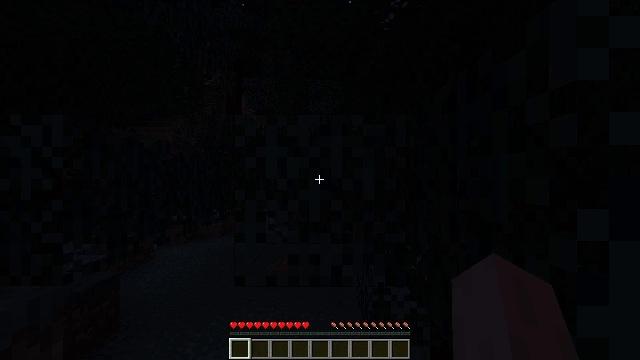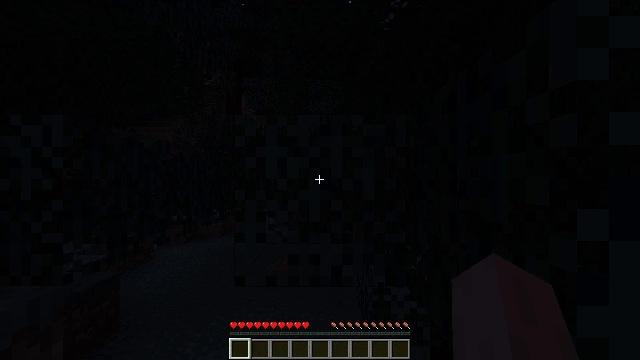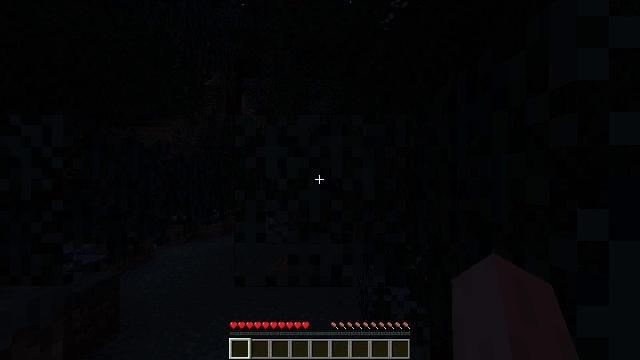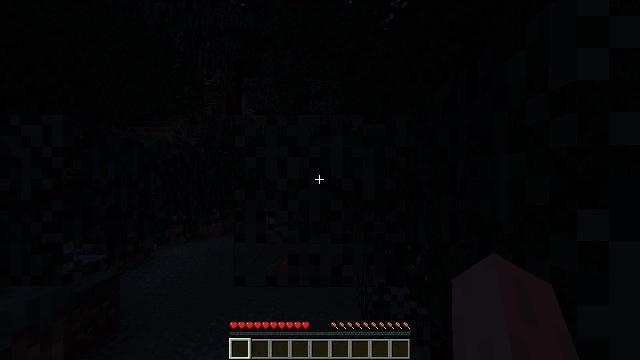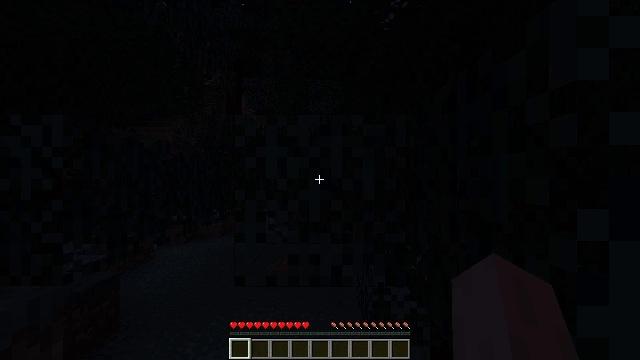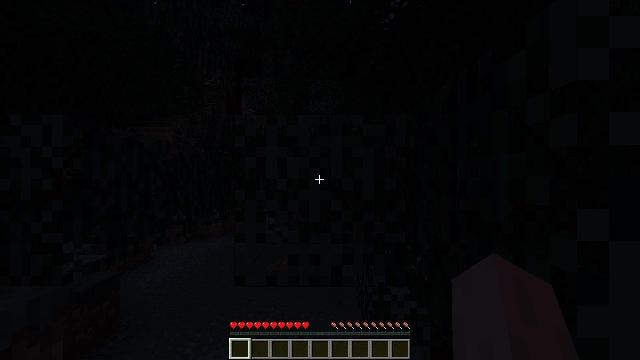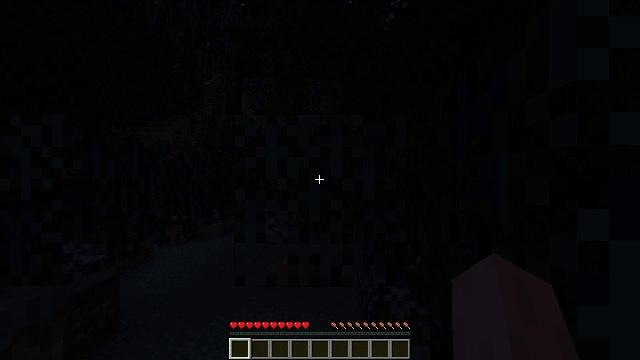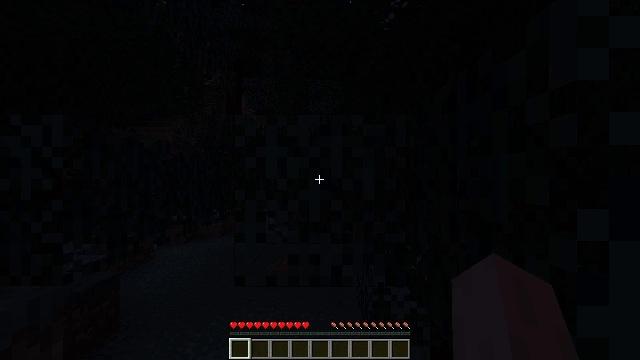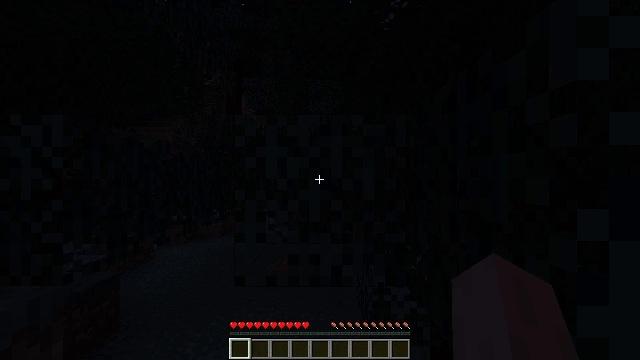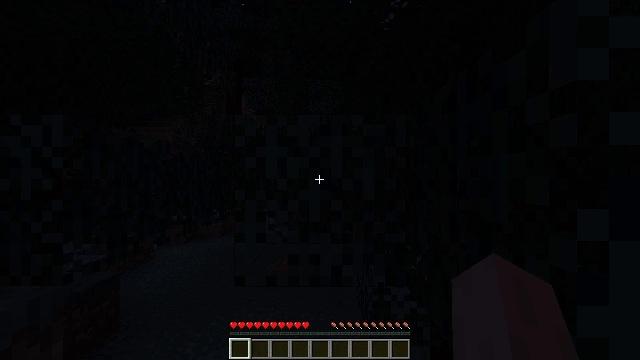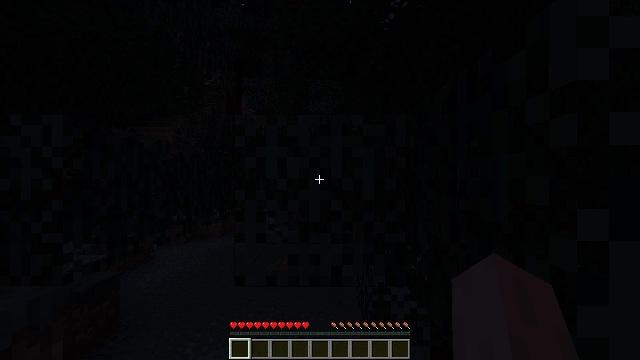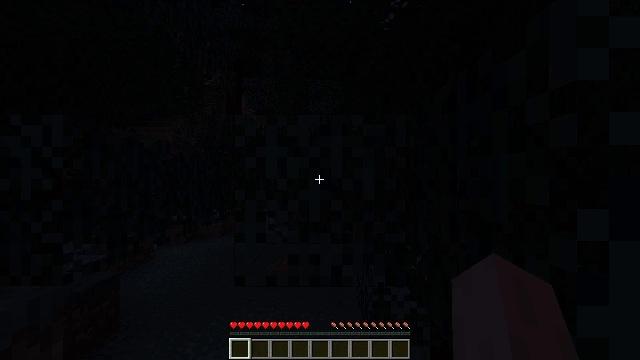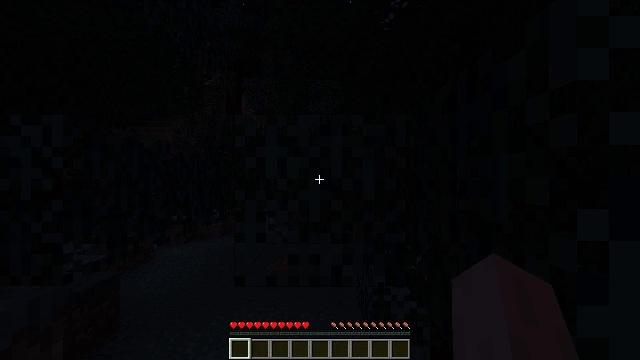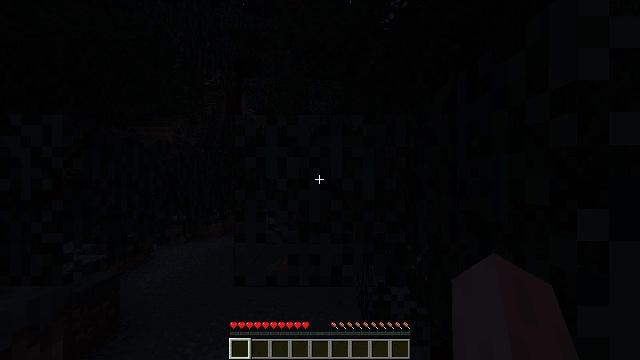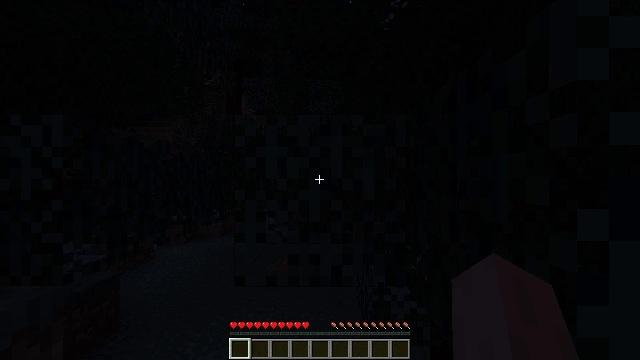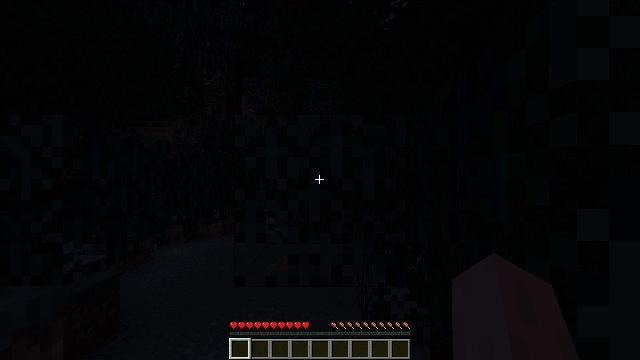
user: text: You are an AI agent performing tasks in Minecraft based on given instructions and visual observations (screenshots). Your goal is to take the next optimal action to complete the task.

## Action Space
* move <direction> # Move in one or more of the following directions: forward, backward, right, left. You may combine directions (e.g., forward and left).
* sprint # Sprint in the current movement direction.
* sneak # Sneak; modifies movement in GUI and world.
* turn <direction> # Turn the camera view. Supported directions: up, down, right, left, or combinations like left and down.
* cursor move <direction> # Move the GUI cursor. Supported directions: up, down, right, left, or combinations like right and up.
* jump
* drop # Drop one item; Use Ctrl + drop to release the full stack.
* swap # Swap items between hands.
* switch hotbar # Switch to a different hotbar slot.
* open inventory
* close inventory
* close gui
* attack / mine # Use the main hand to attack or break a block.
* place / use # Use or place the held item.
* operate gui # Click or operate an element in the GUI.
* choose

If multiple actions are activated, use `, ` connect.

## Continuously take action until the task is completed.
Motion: motion action
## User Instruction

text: Mine the ladder from the wall.
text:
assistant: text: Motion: no_op
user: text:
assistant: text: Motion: no_op
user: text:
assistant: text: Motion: no_op
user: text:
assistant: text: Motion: no_op
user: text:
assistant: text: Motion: no_op
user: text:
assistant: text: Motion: no_op
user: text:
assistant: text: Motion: no_op
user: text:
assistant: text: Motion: no_op
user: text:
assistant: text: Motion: no_op
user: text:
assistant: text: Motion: no_op
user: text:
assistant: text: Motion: no_op
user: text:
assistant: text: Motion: no_op
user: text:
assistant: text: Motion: no_op
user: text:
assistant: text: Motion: no_op
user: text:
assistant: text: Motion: no_op
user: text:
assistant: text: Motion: no_op
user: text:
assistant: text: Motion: no_op
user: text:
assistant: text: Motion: no_op
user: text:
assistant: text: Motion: no_op
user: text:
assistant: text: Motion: no_op
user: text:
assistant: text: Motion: no_op
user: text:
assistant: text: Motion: no_op
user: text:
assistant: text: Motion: no_op
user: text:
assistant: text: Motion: no_op
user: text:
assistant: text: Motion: no_op
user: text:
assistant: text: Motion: no_op
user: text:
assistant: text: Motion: no_op
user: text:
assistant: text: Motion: no_op
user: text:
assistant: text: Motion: no_op
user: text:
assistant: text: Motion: no_op